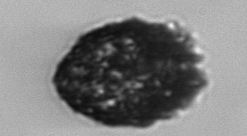
Label: Stenosemella_pacifica